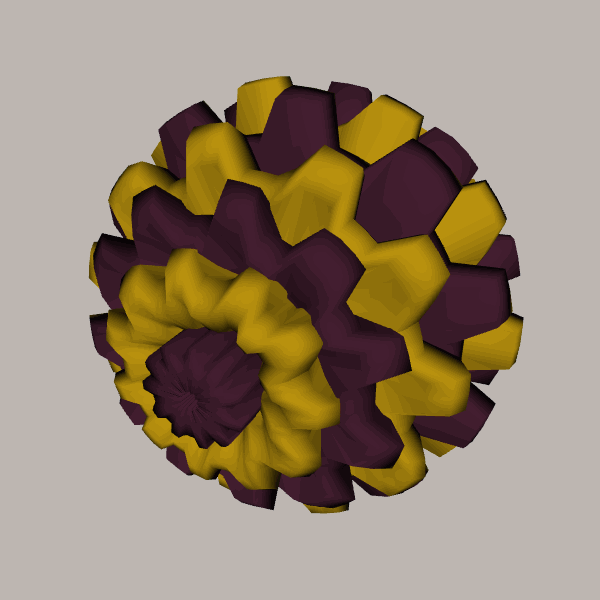
Background: light